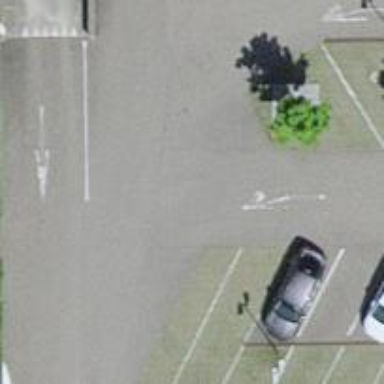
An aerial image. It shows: Paved parking aisle serving as service road.